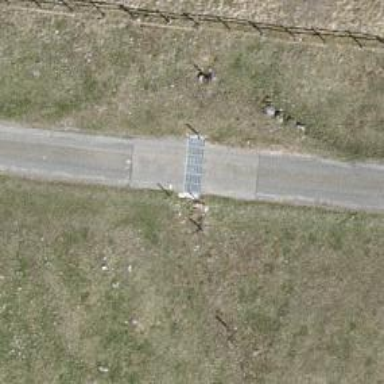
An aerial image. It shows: Cattle grid barrier.